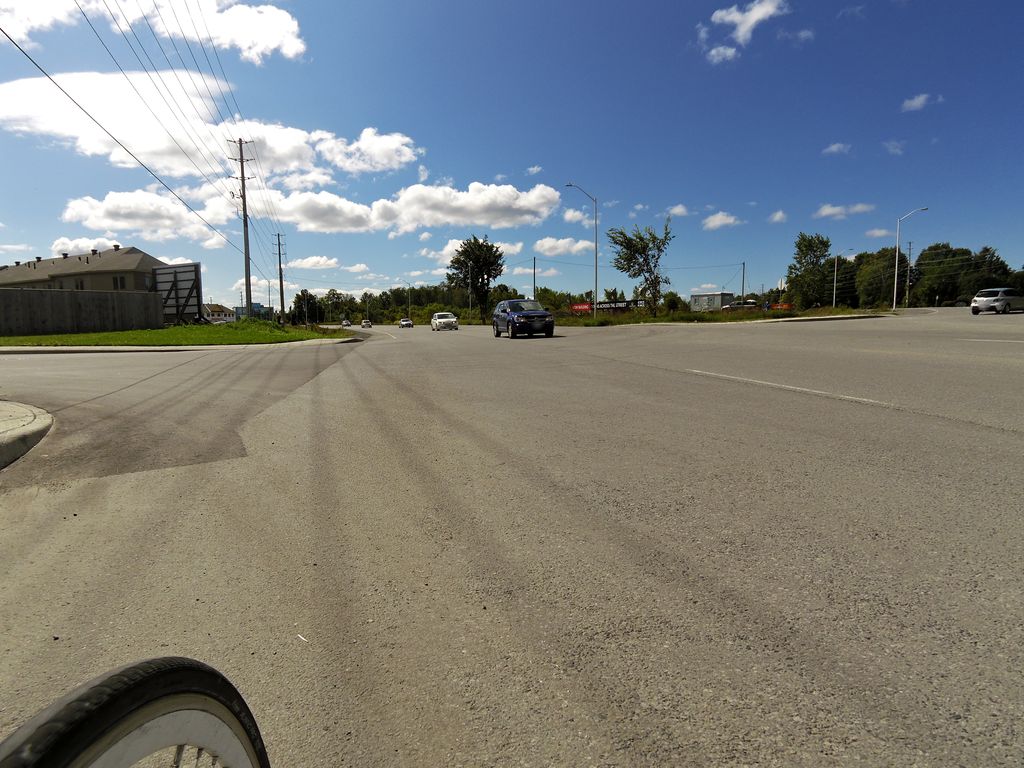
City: ottawa-gatineau